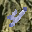
Label: 4